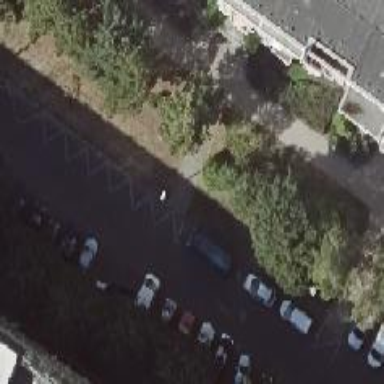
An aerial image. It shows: Concrete footway.